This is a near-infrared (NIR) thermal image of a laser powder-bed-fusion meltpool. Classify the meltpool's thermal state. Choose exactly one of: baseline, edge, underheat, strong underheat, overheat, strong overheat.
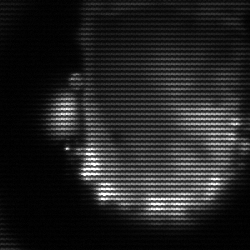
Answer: baseline